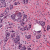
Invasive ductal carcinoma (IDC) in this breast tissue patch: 1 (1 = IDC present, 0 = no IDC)